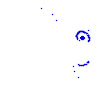
Particle: kaon